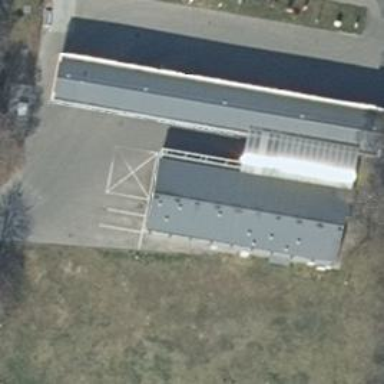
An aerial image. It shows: Building housing fuel station.